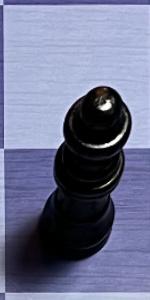
Label: Queen_Black